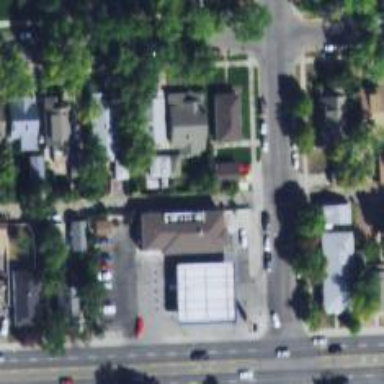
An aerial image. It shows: Convenience shop.